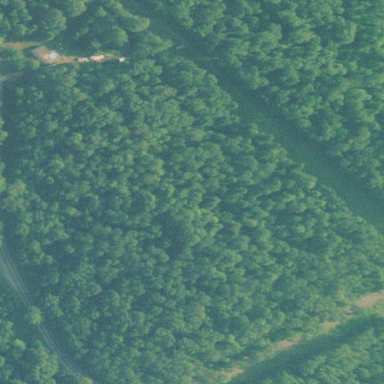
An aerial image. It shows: Beautiful woodland area.